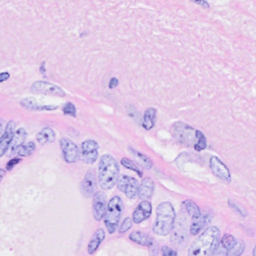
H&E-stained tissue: Breast